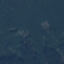
Land use / land cover: Forest